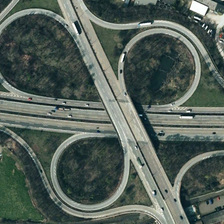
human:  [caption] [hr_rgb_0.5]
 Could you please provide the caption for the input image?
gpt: some buildings are near a viaduct with three circles .

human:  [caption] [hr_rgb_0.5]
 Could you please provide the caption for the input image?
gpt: some buildings are near a viaduct with three circles .

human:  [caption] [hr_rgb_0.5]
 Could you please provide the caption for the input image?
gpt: some buildings are near a viaduct with three circles .

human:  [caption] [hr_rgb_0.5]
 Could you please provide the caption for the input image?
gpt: some buildings are near a viaduct with three circles .

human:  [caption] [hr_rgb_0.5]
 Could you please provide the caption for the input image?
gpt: some buildings are near a viaduct with three circles .